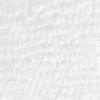
Label: no_change